Question: I have one '<select>' with three options called 'select','Scheme1','Scheme2'. Based on selection of Scheme # I have to toggled 'Checkboxes' (for Scheme 1) and 'radio' buttons (for Scheme 2).

Case 1: When I select 'Scheme1' option and checked two ('B' and 'C') 'checkboxes', it's fine.
Case 2: When I select 'Scheme2' option and checked 'radio' buttons and I selects 'B' option.
Now if I again select 'Scheme1' I lost my previous selection of two check boxes A and B and if I select 'Scheme2' I also had lost my selected option 'B' from radio button.
How can I handle this. Currently each time I am drawing new checkbox list and radio buttons list.
How can I maintain the states for both checkboxes and radio bottons?
I have following HTML code
'''
<html>
<head>
</head>
<body>
<select name="sltScheme" onchange="funCall(this.value)">
<option value="select">Select Scheme</option>
<option value="Scheme1">Scheme 1</option>
<option value="Scheme2">Scheme 2</option>
</select>
<!-- will be displayed when Scheme 1 is selected but will be overwritten by Radio buttons-->
<div id="schemeContainer" style="display: block; visibility: visible;">
<span id="ele_0">
<input name="schemeType[]" type="checkbox" value="1">
</span>
<lable>A<br></lable>
<span id="ele_1">
<input name="schemeType[]" type="checkbox" value="2">
</span>
<lable>B<br></lable>
<span id="ele_2">
<input name="schemeType[]" type="checkbox" value="3">
</span>
<lable>C<br></lable>
</div>
<!--This separate DIV is just for illustration purpose only. Actually Radio buttons will be overwritten by Checkboxes and vice versa-->
<!-- will be displayed when Scheme 2 is selected but will be overwritten by Checkboxes-->
<div id="schemeContainer" style="display: block; visibility: visible;">
<span id="ele_0">
<input name="schemeType[]" type="radio" value="1">
</span>
<lable>A<br></lable>
<span id="ele_1">
<input name="schemeType[]" type="radio" value="2">
</span>
<lable>B<br></lable>
<span id="ele_2">
<input name="schemeType[]" type="radio" value="3">
</span>
<lable>C<br></lable>
</div>
</body>
</html>
'''
And I have following JavaScript/jQuery Code (note that I have added jQuery library so don't confuse with HTML code)
'''
<script>
function funCall(schemeType)
{
var obj = jQuery("input[name='schemeType[]']");
if(schemeType == "scheme1")
{
for(i=0;i<obj.length;i++)
{
var eleval = obj[i].value;
jQuery("#ele_"+i).each(function(i) {
jQuery(this).html('<input value = "'+eleval+'" type="checkbox" name="'+obj[i].name+'" id="'+obj[i].id+'"/>');
});
obj[i].checked = false;
}
}
else if(schemeType == "scheme2")
{
for(i=0;i<obj.length;i++)
{
jQuery("#ele_"+i).each(function(i) {
jQuery(this).html('<input value = "'+eleval+'" type="radio" name="'+obj[i].name+'" id="'+obj[i].id+'"/>');
});
}
}
}
</script>
'''
Edit:
I have removed 'id' attribute from both checkboxes and radio buttons because using 'name' attribute.
I have here shown 2 divs with same id '<div id="schemeContainer"' just for ILLUSTRATION PURPOSE ONLY. Actually there should only be one DIV and not TWO. I will be replacing radio and checkboxes in that single div only.
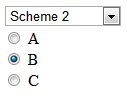
Answer: You have to change some code here:
1). Change div id (group of radio button container)
'''
<div id="schemeContainer1" style="display: block; visibility: visible;">
.......
</div>
'''
2). Change div id (group of check box button container)
'''
<div id="schemeContainer2" style="display: block; visibility: visible;">
.....
</div>
'''
3). Change JavaScript to show hide radio or check box container based on section.
'''
function funCall(schemeType)
{
if(schemeType == "Scheme1")
{
jQuery("#schemeContainer1").show();
jQuery("#schemeContainer2").hide();
}
else if(schemeType == "Scheme2")
{
jQuery("#schemeContainer1").hide();
jQuery("#schemeContainer2").show();
}
else
{
jQuery("#schemeContainer2").show();
jQuery("#schemeContainer1").show();
}
}
'''